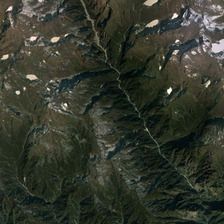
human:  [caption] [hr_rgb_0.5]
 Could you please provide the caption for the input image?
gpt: it is a piece of green irregular mountains .

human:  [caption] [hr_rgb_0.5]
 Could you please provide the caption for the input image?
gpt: the green hills are next to each other .

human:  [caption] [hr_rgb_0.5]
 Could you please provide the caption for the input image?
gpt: it is a piece of green irregular mountains .

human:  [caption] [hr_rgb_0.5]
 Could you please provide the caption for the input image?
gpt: many long mountain roads are on the green hills .

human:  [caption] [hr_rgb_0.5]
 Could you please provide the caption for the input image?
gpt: the green hills are next to each other .